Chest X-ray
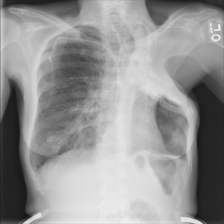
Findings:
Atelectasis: negative
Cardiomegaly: negative
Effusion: negative
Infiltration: negative
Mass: negative
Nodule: negative
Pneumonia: negative
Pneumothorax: negative
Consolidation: negative
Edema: negative
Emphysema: negative
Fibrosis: negative
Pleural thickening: negative
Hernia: negative